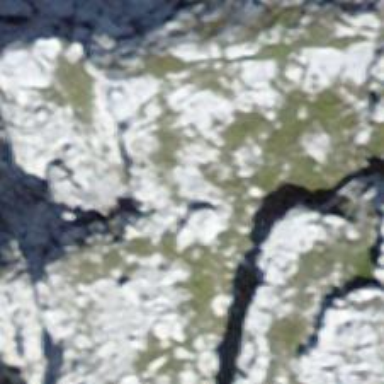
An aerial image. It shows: Cliff in nature.